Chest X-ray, PA view. Patient: 61 years old, sex F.
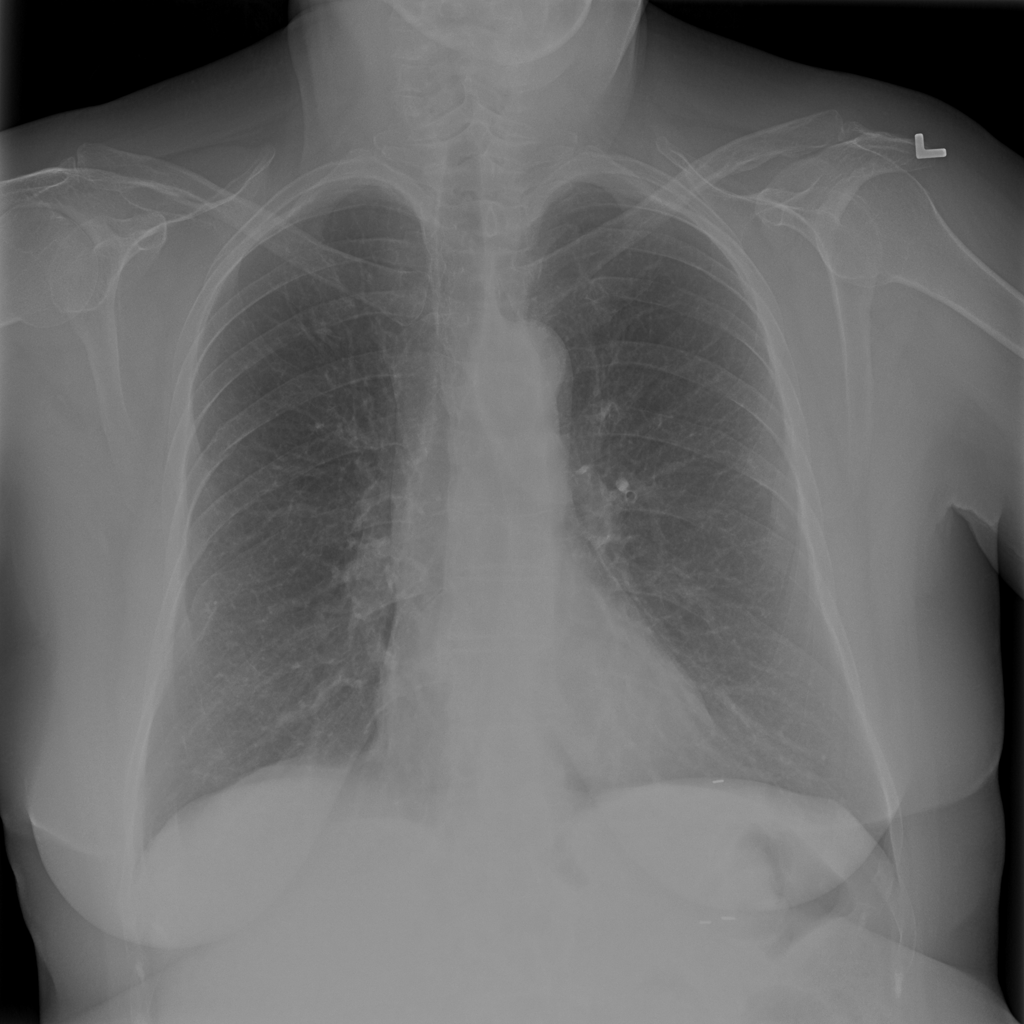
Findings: No Finding